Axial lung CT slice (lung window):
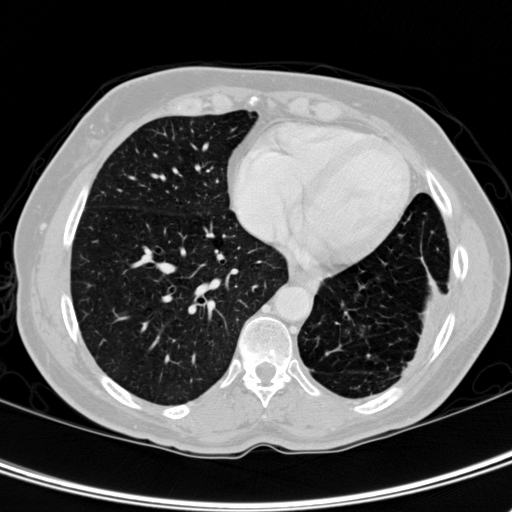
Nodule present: no